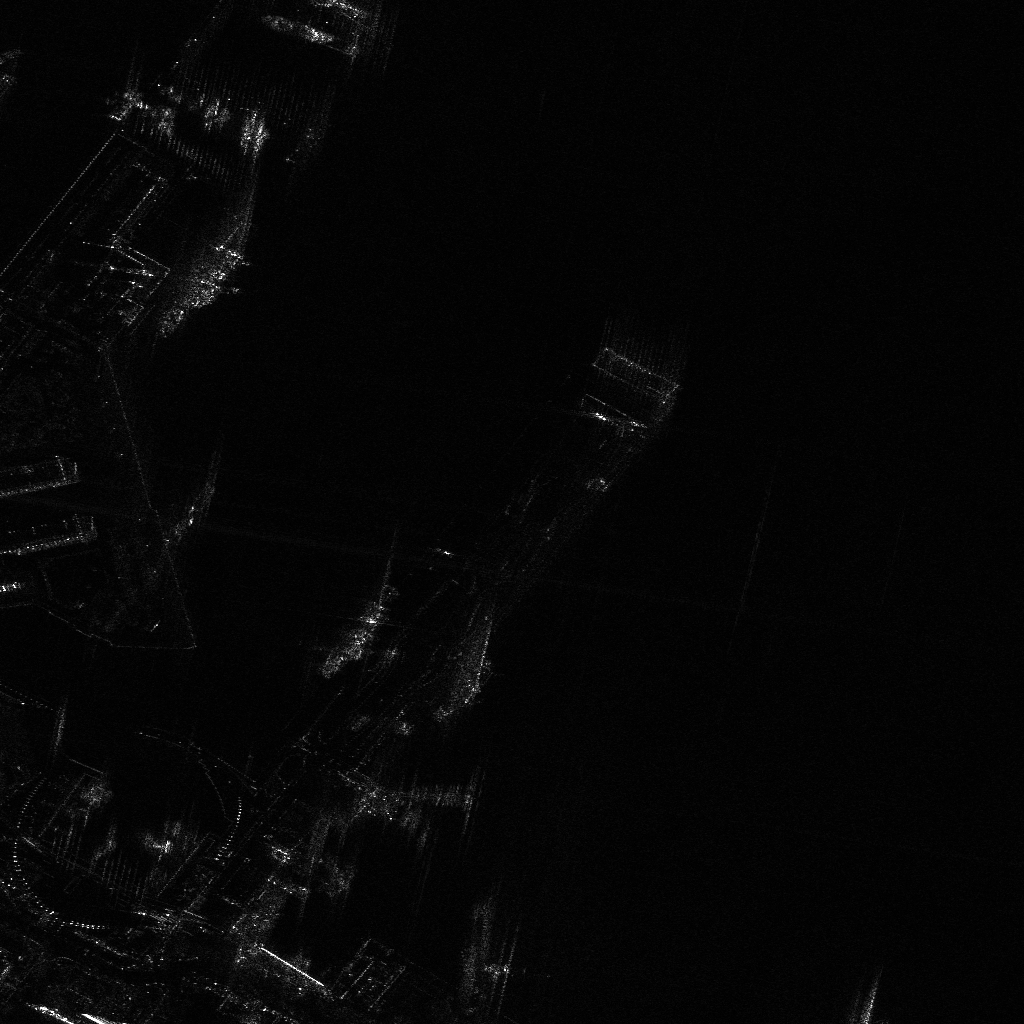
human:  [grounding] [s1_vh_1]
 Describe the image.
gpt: In the satellite image, there is  <ref>1 small ore-oil </ref> <box>[[25, 1, 34, 4, 23]]</box> located at top left,  <ref>1 small ore-oil </ref> <box>[[33, 56, 36, 67, 35]]</box> located at center,  <ref>1 medium container </ref> <box>[[56, 40, 60, 41, 29]]</box> located at center,  <ref>5 medium container </ref> <box>[[24, 11, 26, 14, 7], [23, 10, 24, 14, 7], [21, 9, 22, 12, 9], [11, 8, 12, 11, 31], [19, 8, 20, 12, 14]]</box> located at top left.